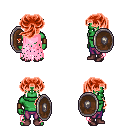
a pixel art fantasy rpg character, male body template, orc, green skin, pink tattered cape, magenta pants, red princess hairstyle, leather bracers, maroon shoes, shield, four views (front, back, left, right), 2x2 character sprite sheet, small pixel art, hard edges, no anti-aliasing